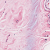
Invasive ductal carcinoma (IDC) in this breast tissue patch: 0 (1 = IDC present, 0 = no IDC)